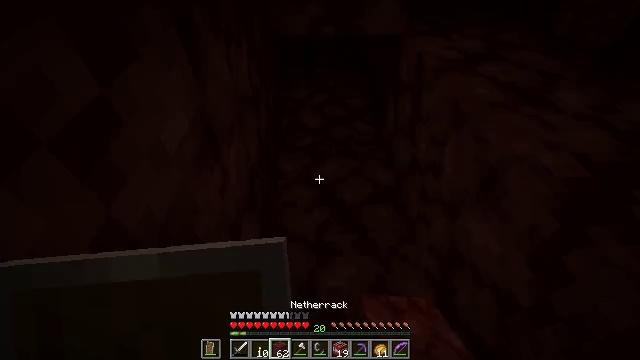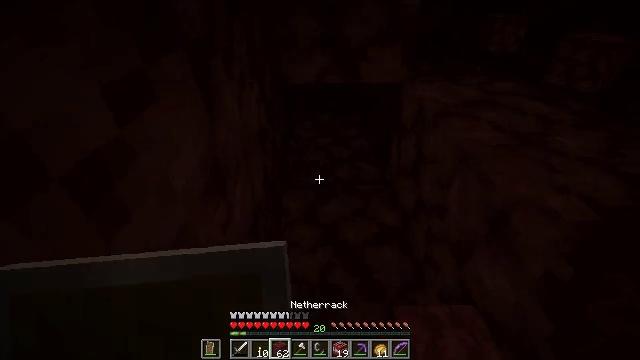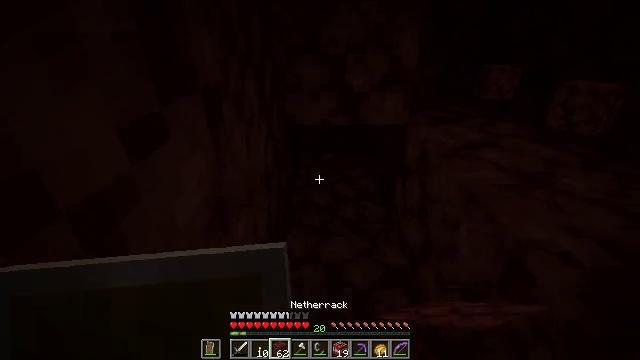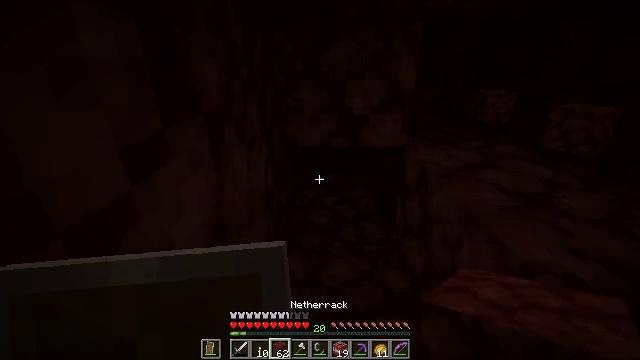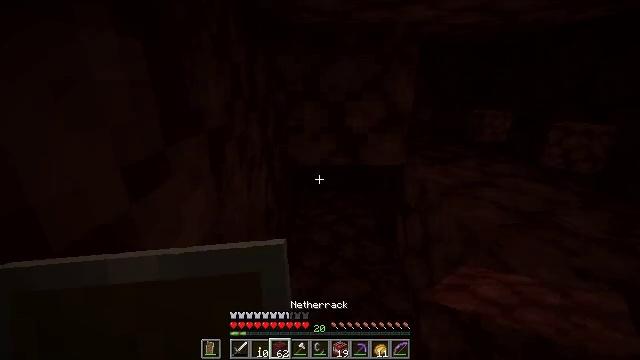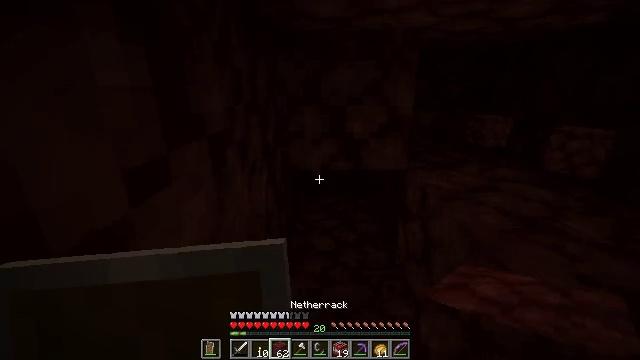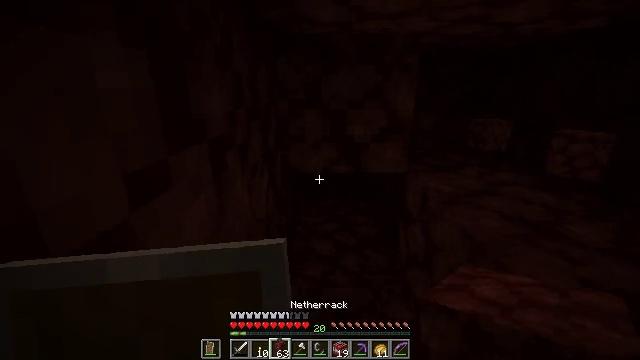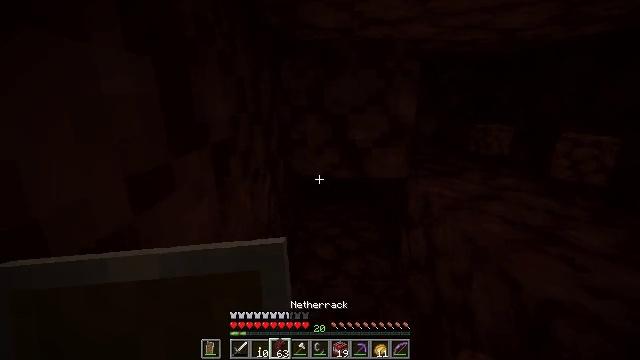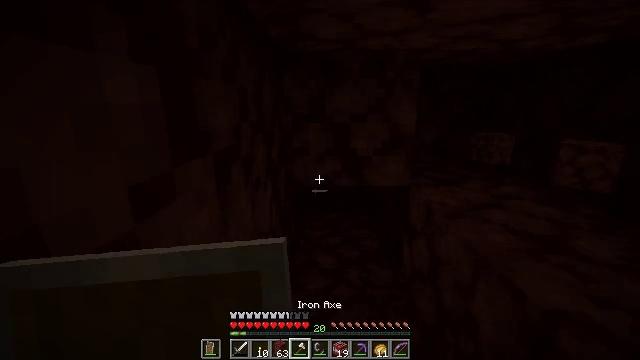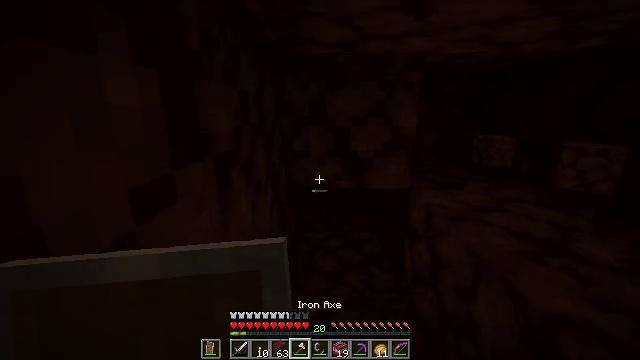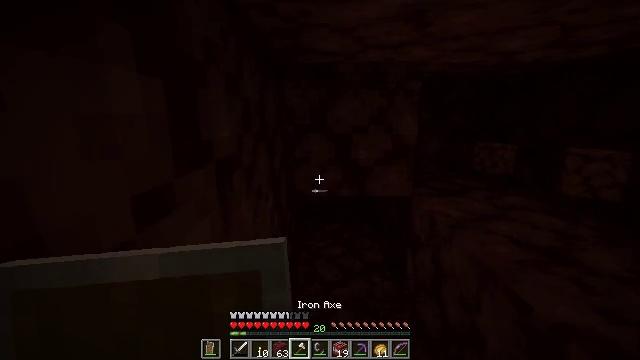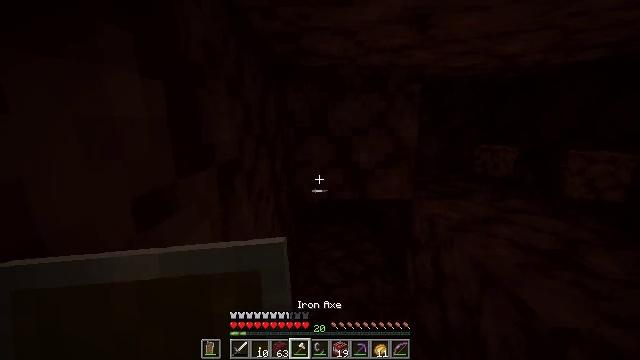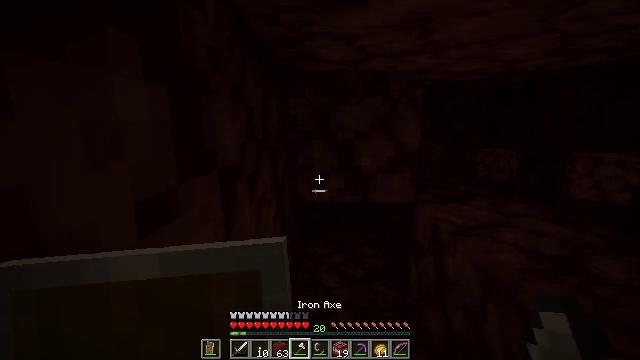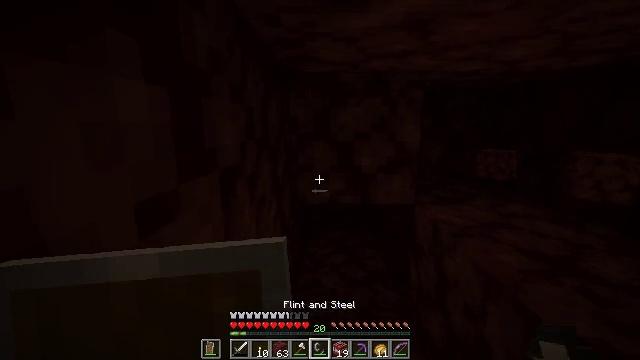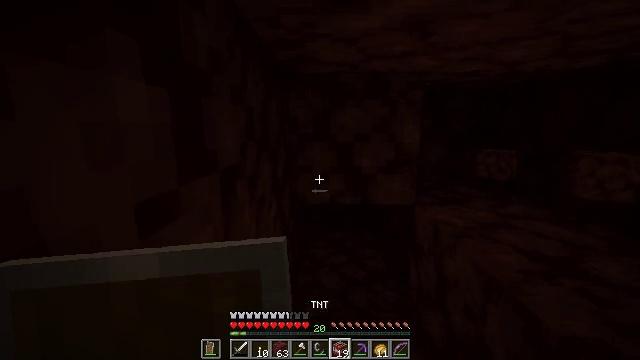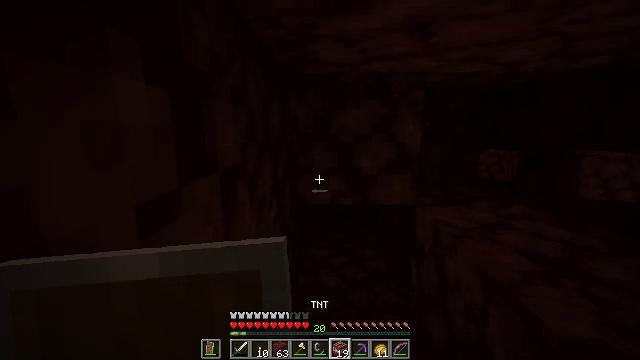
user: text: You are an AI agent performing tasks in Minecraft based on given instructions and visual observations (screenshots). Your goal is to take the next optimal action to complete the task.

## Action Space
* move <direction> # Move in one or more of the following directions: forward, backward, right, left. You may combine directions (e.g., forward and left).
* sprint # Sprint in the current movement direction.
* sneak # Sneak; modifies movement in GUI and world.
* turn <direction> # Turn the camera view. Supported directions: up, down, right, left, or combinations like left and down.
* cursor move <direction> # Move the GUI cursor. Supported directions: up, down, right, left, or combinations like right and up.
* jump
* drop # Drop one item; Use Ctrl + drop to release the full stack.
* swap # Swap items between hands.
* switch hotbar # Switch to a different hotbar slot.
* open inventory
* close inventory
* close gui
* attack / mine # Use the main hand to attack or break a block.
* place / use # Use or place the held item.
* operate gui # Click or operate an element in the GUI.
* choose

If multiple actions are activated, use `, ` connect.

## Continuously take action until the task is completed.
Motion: motion action
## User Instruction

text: Attack the netherrack to gather it.
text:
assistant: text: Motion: turn left and up
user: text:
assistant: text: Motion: turn left and up
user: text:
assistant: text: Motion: turn up
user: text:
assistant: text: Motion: turn up
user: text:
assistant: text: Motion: turn up
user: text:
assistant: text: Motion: no_op
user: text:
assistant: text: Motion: turn up
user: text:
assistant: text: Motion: turn up
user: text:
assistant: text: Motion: no_op
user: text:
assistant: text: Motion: turn up
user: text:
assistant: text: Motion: no_op
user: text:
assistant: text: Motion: no_op
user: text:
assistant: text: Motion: no_op
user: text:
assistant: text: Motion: no_op
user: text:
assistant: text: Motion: no_op
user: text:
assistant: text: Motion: no_op
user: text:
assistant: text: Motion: no_op
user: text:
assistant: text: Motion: no_op
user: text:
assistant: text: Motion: no_op
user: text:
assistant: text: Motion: no_op
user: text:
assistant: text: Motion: no_op
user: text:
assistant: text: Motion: no_op
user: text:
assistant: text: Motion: no_op
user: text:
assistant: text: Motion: no_op
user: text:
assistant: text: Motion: no_op
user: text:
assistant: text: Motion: no_op
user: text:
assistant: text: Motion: no_op
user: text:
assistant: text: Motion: no_op
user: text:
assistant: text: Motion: no_op
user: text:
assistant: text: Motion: no_op